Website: apple
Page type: customer-info-address
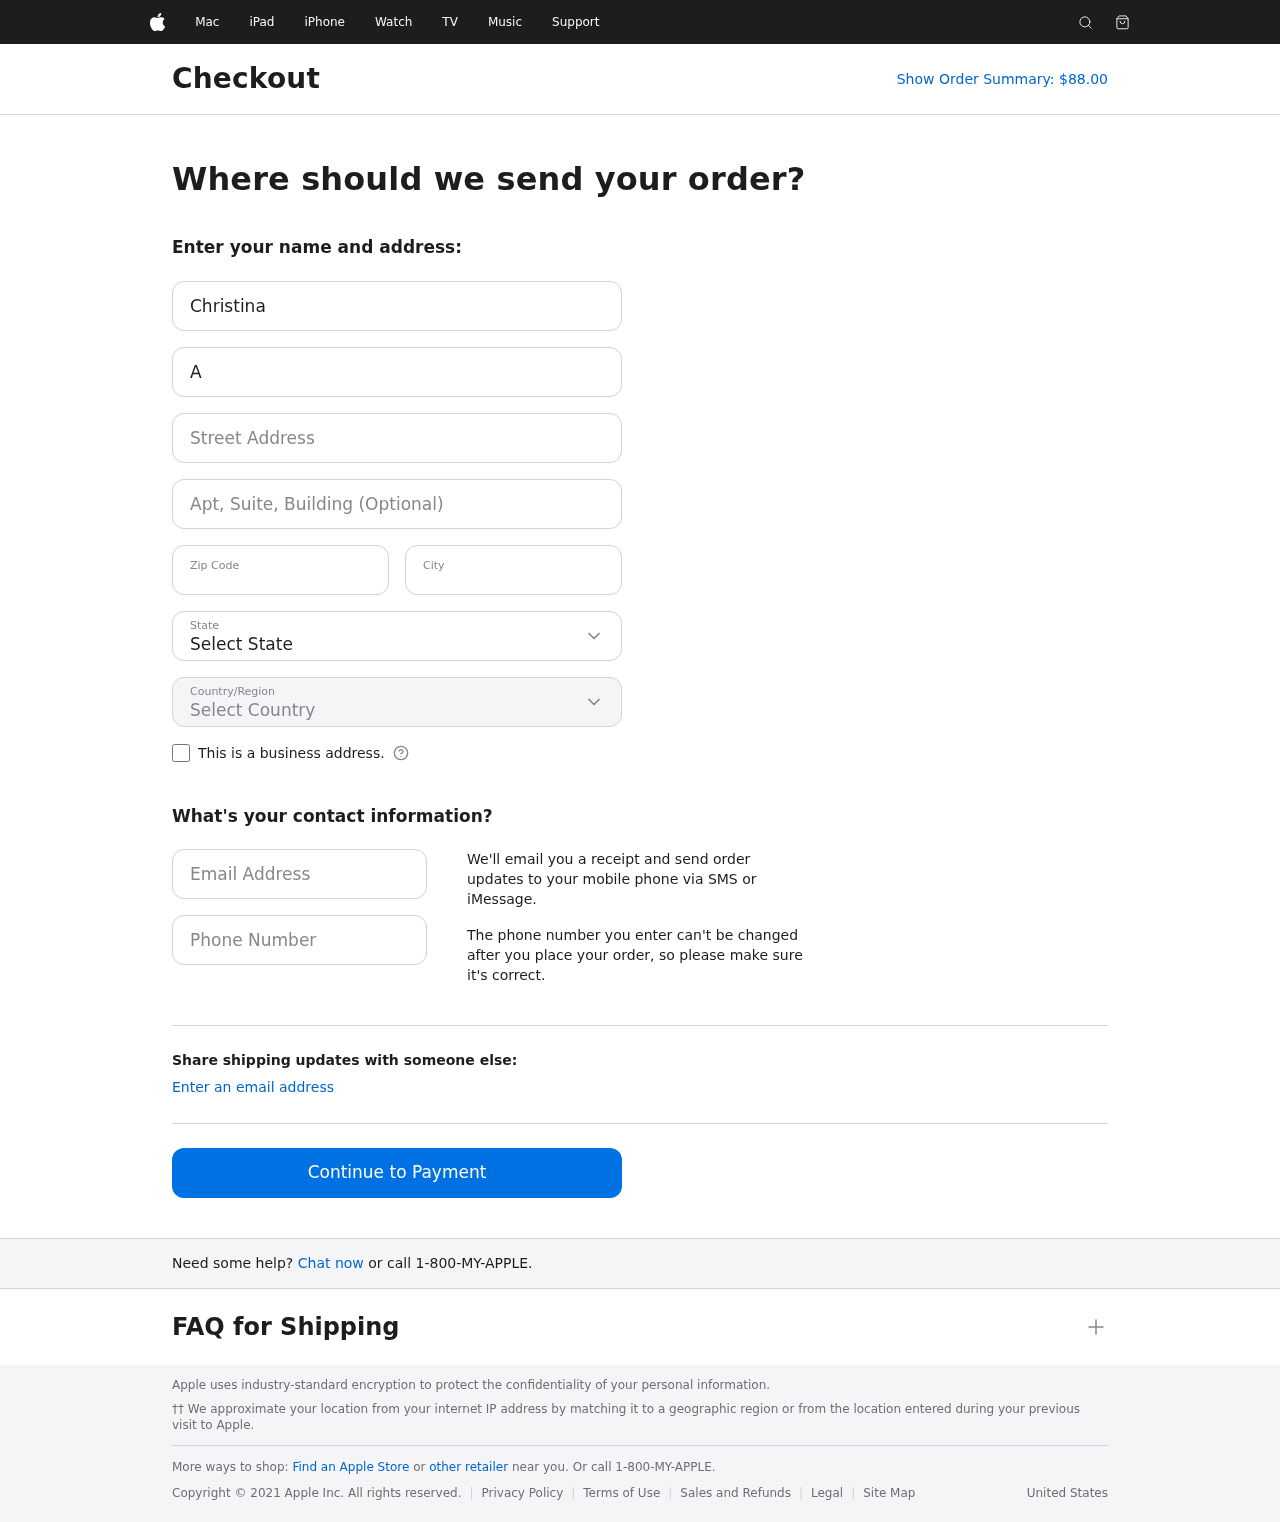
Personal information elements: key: PII_CITY
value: Port Michelle
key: PII_COUNTRY
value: United States
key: PII_EMAIL
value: christinaalvarez@hotmail.com
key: PII_FIRSTNAME
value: Christina
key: PII_LASTNAME
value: Alvarez
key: PII_PHONE
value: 8682827086
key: PII_POSTCODE
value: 64504
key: PII_STATE
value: Tennessee
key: PII_STREET
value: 330 Kelly Ramp Suite 670
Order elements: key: ORDER_TOTAL
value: Show Order Summary: $88.00